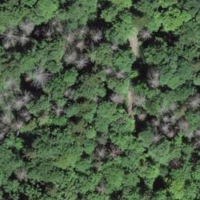
EUNIS habitat code: 44
Species observed at this site:
Daphne laureola